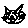
Label: cat